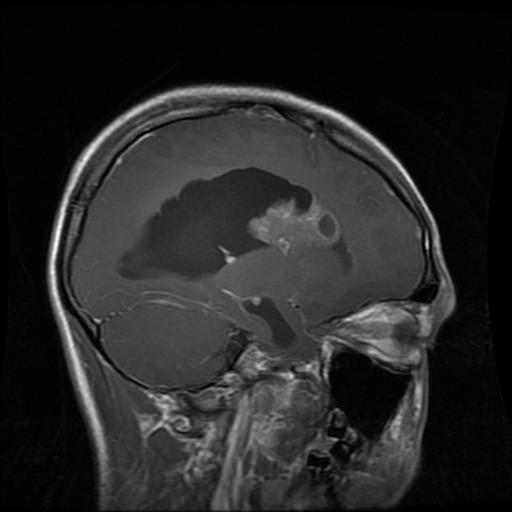
Label: glioma